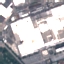
Land use / land cover class: Industrial